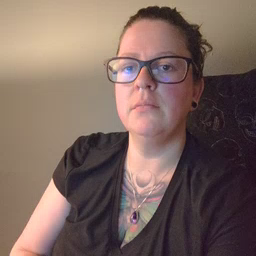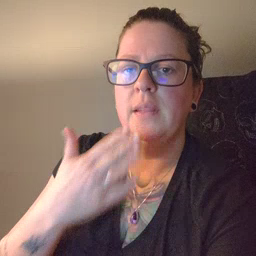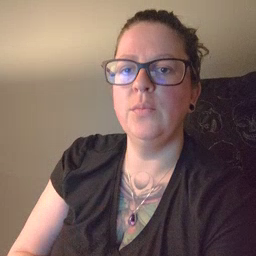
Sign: thankyou